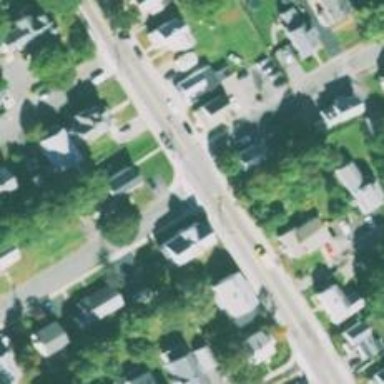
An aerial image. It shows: Marked road crossing.